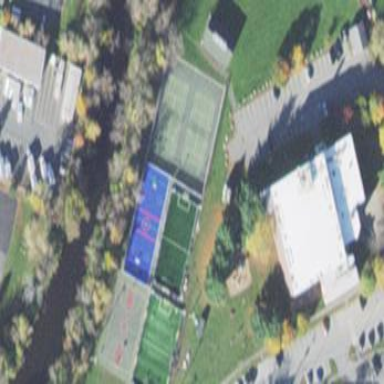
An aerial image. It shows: Tennis court in leisure pitch.